Interaction volume radius: 10 \u00c5
Interaction volume height: 10 \u00c5
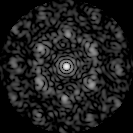
Disorder parameter: 0.6456